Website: lowes
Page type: customer-info-address
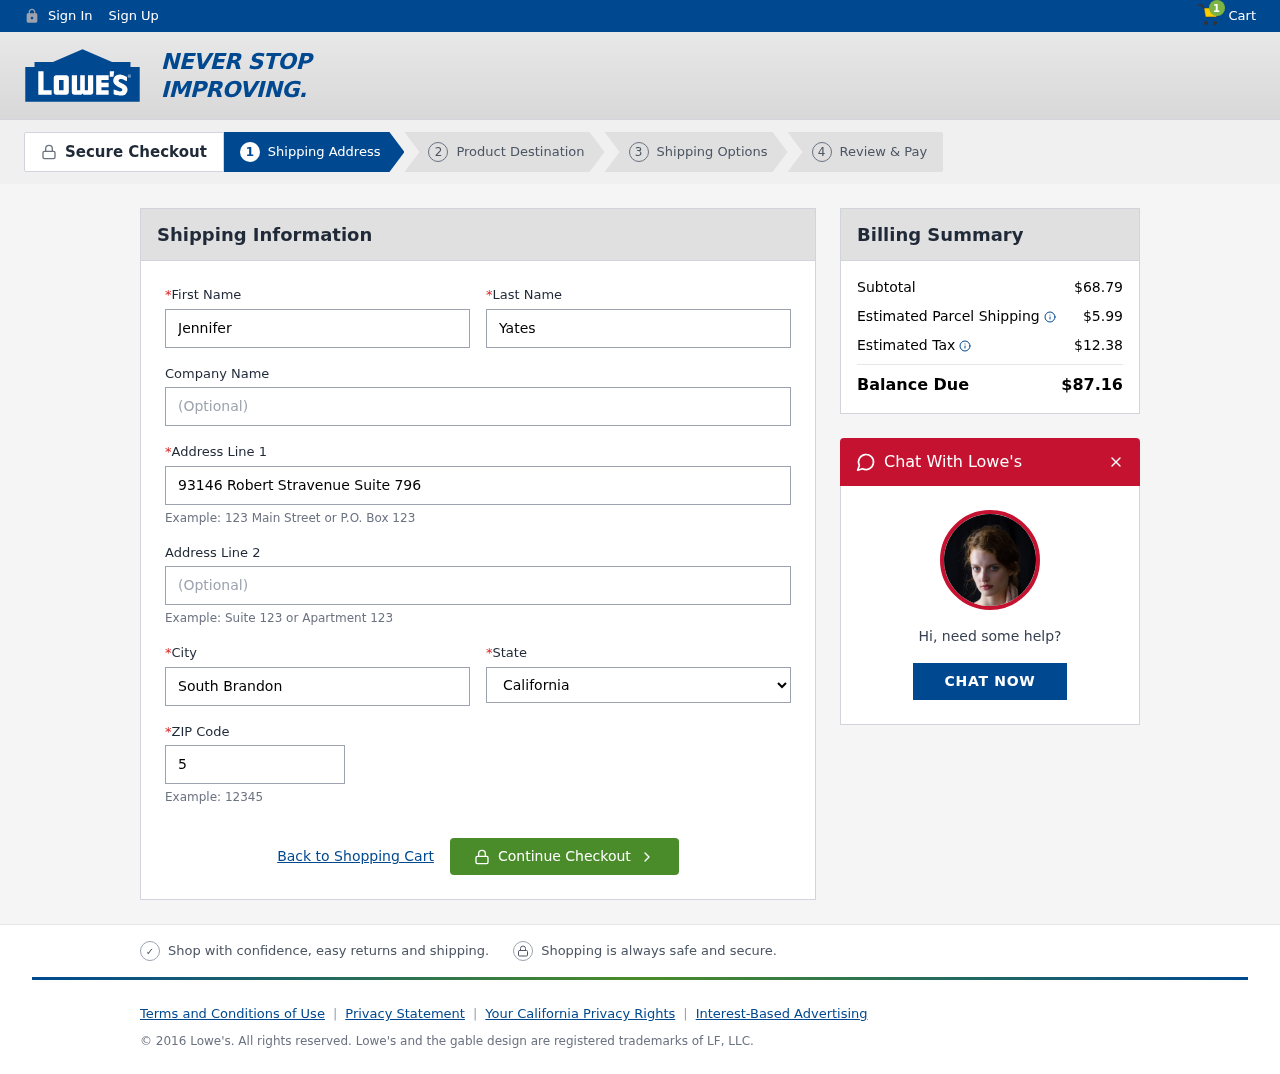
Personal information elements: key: PII_CITY
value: South Brandon
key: PII_FIRSTNAME
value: Jennifer
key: PII_LASTNAME
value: Yates
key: PII_POSTCODE
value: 56137
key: PII_STATE
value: California
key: PII_STREET
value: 93146 Robert Stravenue Suite 796
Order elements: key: ORDER_NUM_ITEMS
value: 1
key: ORDER_SUBTOTAL
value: $68.79
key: ORDER_SHIPPING_COST
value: $5.99
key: ORDER_TAX
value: $12.38
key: ORDER_TOTAL
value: $87.16